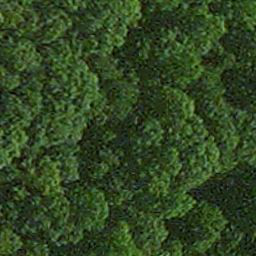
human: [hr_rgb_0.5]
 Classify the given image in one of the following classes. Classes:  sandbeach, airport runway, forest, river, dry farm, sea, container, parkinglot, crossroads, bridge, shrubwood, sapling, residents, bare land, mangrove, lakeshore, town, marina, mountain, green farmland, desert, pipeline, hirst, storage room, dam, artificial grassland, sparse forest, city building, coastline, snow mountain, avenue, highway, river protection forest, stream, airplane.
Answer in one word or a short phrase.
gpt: forest